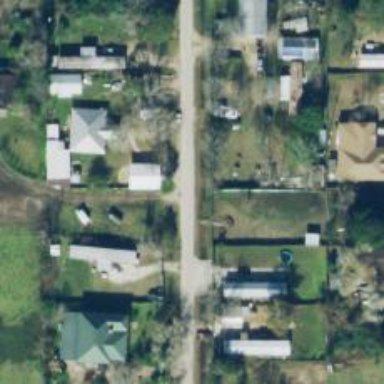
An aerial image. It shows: Residential road.